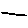
Label: line